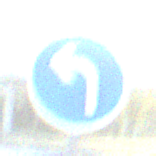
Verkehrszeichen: VorgeschriebeneFahrtrichtungLinks
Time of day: SunriseSunset
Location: Outdoor (Urban)
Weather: Clear
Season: NotSpecified
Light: Natural